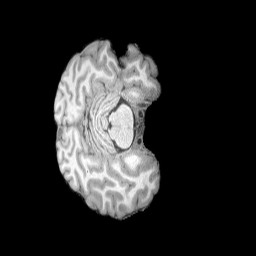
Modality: T1w
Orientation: axial
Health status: healthy